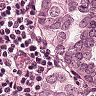
Metastatic tissue present: yes